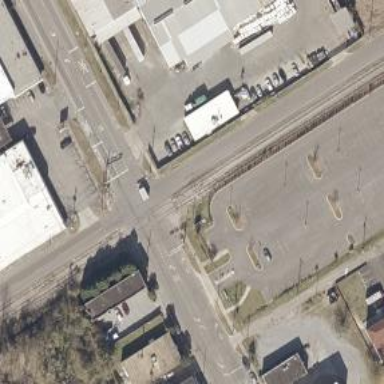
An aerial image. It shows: Crossing for the railway.